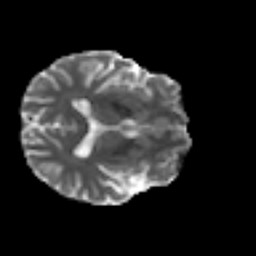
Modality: MD
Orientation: axial
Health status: ill
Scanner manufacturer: philips
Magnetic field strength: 3 T
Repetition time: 9 s
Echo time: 0.127 s